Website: slack
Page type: payment
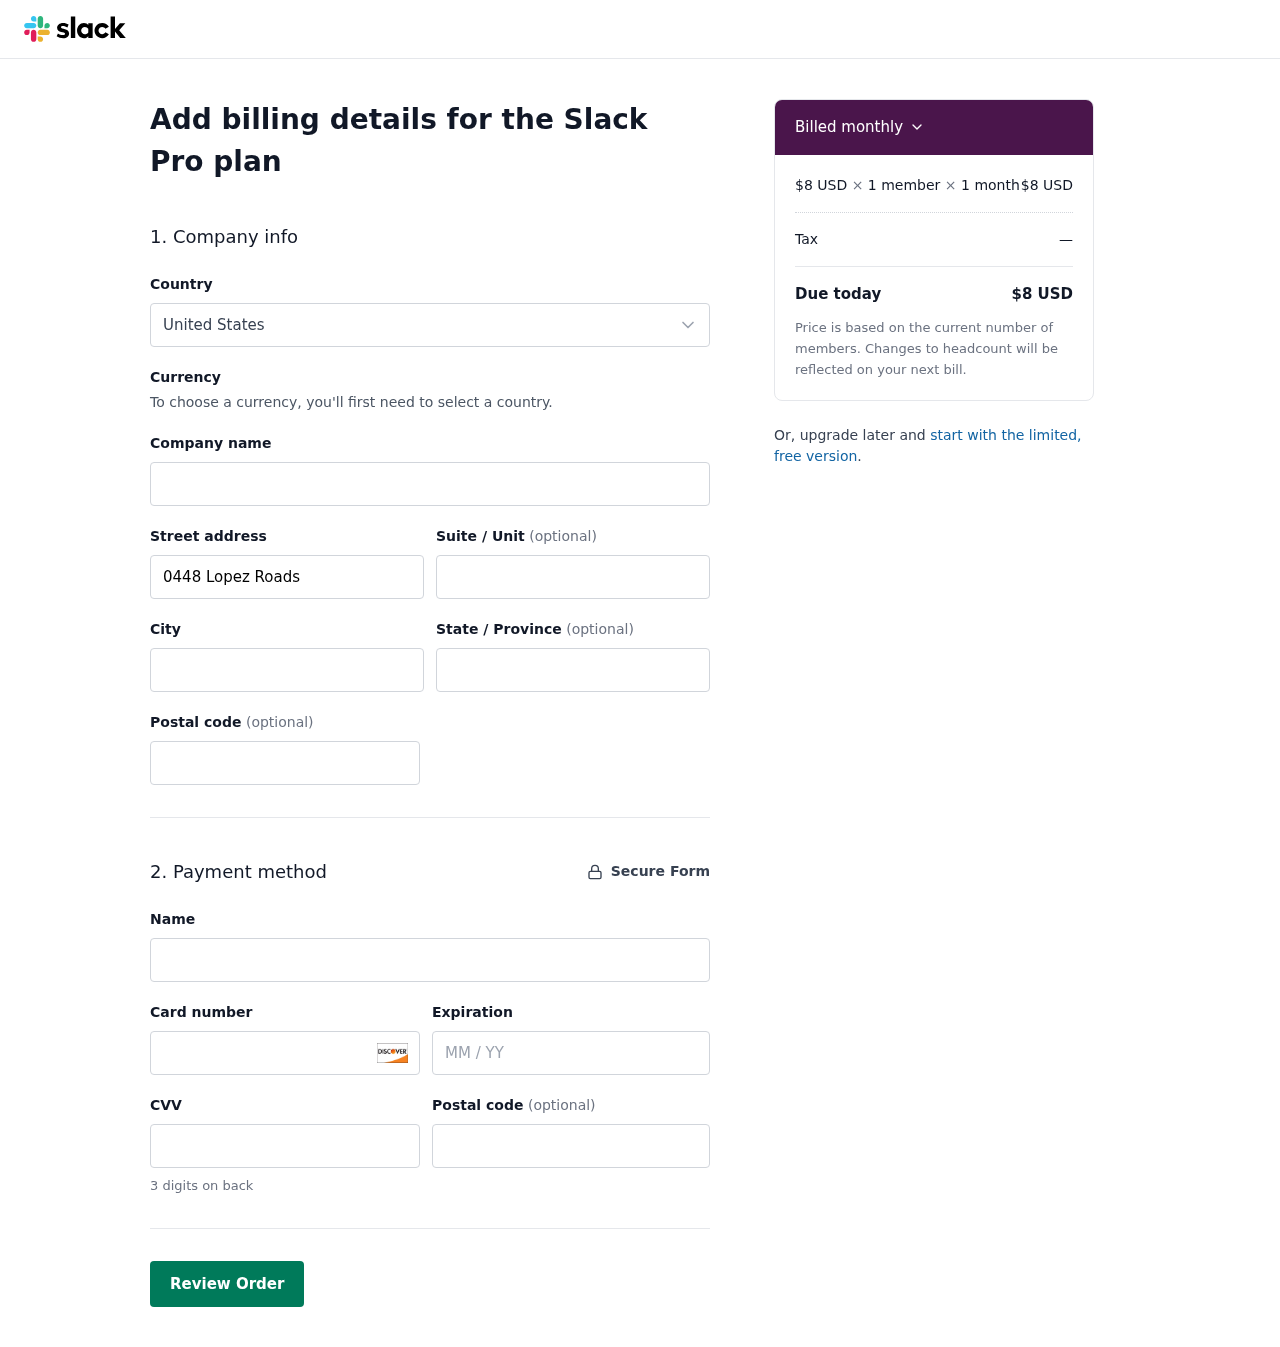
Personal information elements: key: PII_COUNTRY
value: United States
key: PII_STREET
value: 0448 Lopez Roads
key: PII_CITY
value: Jacksonland
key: PII_STATE
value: Oklahoma
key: PII_POSTCODE
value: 28572
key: PII_FULLNAME
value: Donald Krause
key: PII_CARD_NUMBER
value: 6590 3476 9612 3106
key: PII_CARD_EXPIRY
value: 09/27
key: PII_CARD_CVV
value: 576
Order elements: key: ORDER_PRICE_PER_MEMBER
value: $8 USD
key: ORDER_NUM_MEMBERS
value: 1 member
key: ORDER_NUM_MONTHS
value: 1 month
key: ORDER_SUBTOTAL
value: $8 USD
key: ORDER_TAX
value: —
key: ORDER_TOTAL
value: $8 USD